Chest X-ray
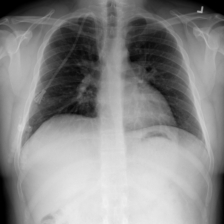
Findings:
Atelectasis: negative
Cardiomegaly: negative
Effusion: negative
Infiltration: positive
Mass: negative
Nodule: negative
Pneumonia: negative
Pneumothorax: negative
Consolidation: negative
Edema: negative
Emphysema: negative
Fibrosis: negative
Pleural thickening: negative
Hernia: negative